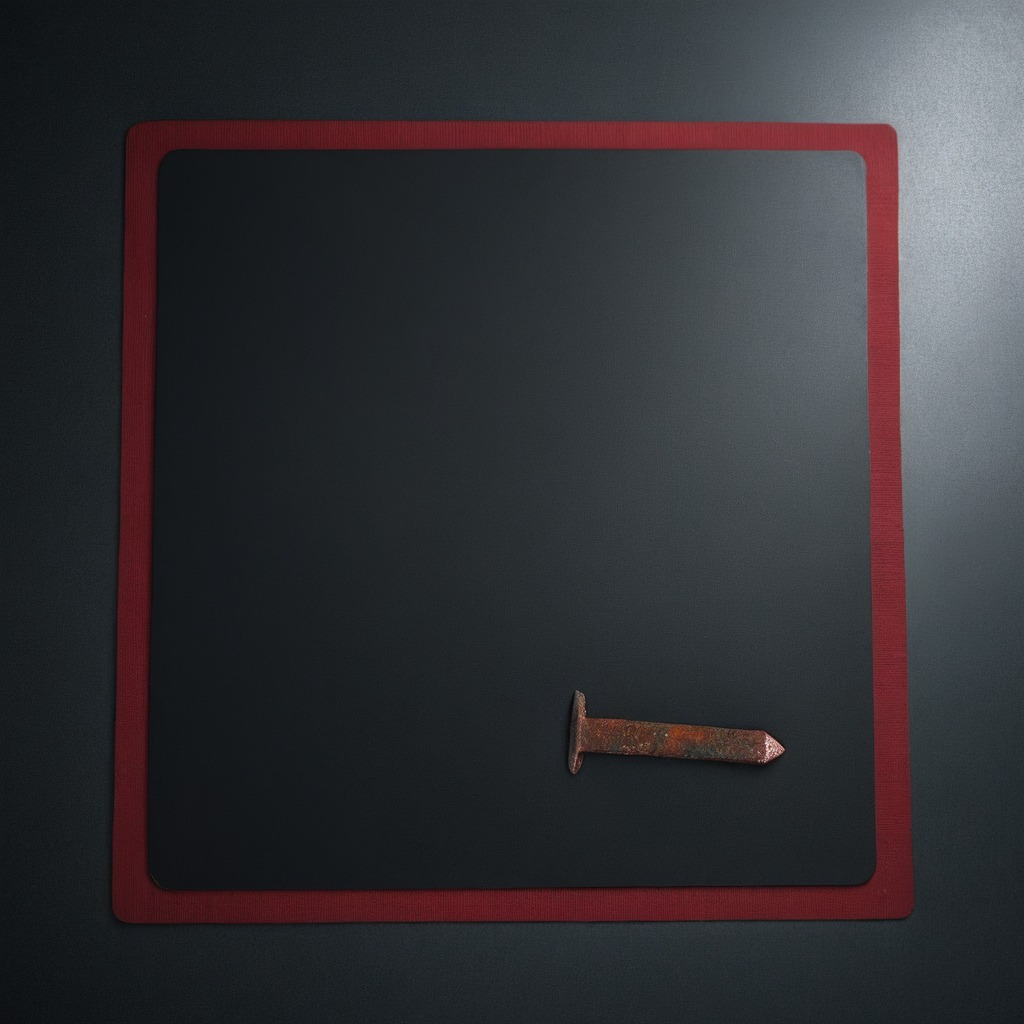
An iron nail lying on the clean granite tabletop inside a workshop at night dim ambient light soft shadows worn but beneath the mat